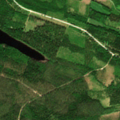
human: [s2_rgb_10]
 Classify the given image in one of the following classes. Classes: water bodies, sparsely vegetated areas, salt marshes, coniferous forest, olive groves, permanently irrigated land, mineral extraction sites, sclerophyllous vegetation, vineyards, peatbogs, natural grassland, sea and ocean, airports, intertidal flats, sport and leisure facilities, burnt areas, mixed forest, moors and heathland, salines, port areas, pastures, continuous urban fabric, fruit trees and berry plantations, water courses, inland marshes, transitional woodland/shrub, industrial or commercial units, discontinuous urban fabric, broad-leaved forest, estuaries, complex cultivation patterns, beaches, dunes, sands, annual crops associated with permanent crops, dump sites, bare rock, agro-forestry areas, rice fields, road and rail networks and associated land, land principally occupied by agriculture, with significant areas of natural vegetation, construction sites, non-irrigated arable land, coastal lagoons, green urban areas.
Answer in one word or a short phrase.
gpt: land principally occupied by agriculture, with significant areas of natural vegetation, coniferous forest, mixed forest, water bodies